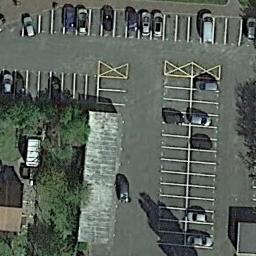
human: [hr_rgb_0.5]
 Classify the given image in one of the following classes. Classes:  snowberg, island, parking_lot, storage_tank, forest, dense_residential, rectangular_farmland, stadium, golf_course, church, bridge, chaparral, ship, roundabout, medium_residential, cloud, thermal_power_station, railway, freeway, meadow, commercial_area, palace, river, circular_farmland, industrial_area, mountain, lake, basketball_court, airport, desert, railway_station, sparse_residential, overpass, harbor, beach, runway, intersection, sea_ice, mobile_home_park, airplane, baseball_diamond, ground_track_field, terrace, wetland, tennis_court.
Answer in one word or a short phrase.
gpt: parking_lot